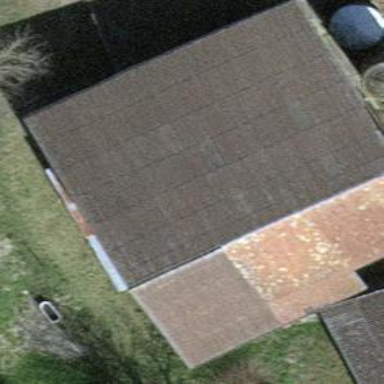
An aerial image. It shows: Building with tile roof.